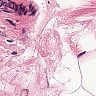
Metastatic tissue present: no